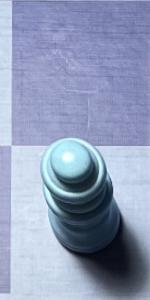
Label: Queen_White